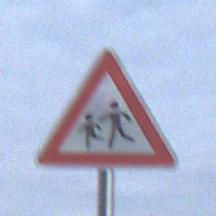
Verkehrszeichen: KinderRechts
Umgebung: Outdoor, Nature
Tageszeit: MorningAfternoon
Wetter: PartlyCloudy
Licht: Natural
Jahreszeit: NotSpecified
Kontrast: MediumContrast